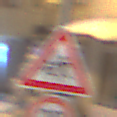
Verkehrszeichen: KinderRechts
Zusatzzeichen unten: Geschwindigkeit20
Umgebung: Outdoor, Urban
Tageszeit: Night
Wetter: Overcast
Licht: Artificial
Jahreszeit: Winter
Kontrast: MediumContrast